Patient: sex F, age 75
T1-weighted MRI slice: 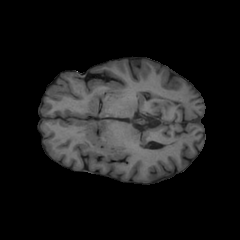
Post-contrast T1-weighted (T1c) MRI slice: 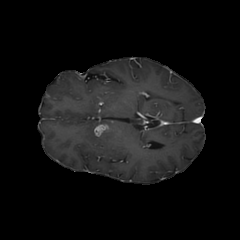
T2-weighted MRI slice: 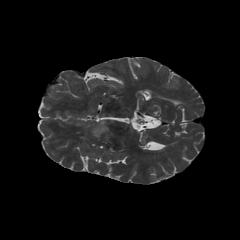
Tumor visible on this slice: yes
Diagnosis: Glioblastoma, IDH-wildtype
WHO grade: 4